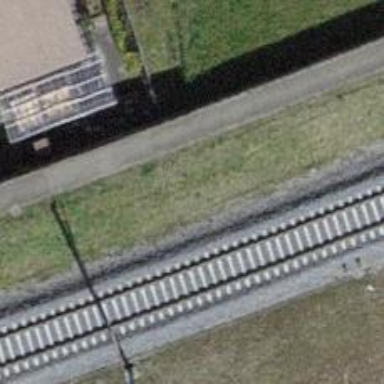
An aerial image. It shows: Single railway track with electrified contact line.